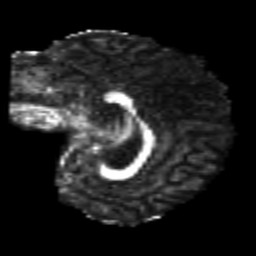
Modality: FA
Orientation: sagittal
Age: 22
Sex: female
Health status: healthy
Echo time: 0.074 s